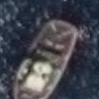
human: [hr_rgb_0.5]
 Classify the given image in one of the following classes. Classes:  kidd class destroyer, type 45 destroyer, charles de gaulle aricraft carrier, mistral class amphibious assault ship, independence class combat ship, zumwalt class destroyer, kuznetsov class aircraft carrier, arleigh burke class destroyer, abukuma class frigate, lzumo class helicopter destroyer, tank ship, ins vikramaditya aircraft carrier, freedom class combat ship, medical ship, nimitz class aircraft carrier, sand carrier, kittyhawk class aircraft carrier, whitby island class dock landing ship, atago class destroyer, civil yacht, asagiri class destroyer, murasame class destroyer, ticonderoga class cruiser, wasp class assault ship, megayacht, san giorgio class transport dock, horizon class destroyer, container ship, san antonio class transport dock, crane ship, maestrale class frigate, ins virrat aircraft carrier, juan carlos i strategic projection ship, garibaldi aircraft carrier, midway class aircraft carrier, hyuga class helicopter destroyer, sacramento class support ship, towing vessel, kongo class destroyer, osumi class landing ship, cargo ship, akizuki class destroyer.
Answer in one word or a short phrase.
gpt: Towing vessel